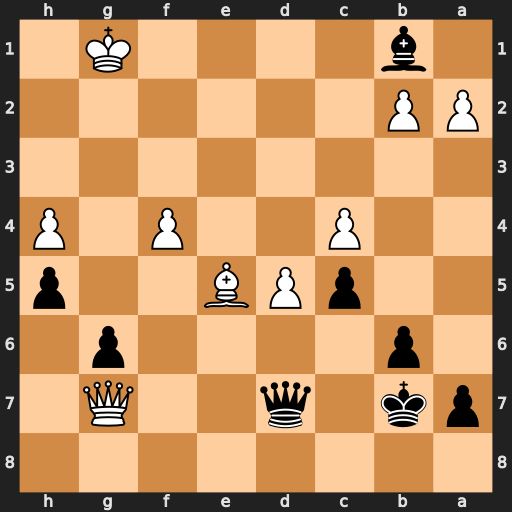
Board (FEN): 8/pk1q2Q1/1p4p1/2pPB2p/2P2P1P/8/PP6/1b4K1
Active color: b
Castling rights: -
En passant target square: -
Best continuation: Qxg7 Bxg7 Bxa2